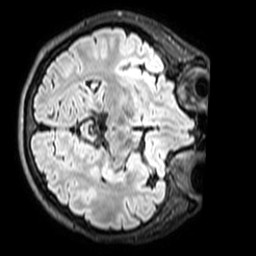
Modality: T1w
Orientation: axial
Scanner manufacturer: philips
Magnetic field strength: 3 T
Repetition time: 4.8 s
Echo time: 0.2586 s